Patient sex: M
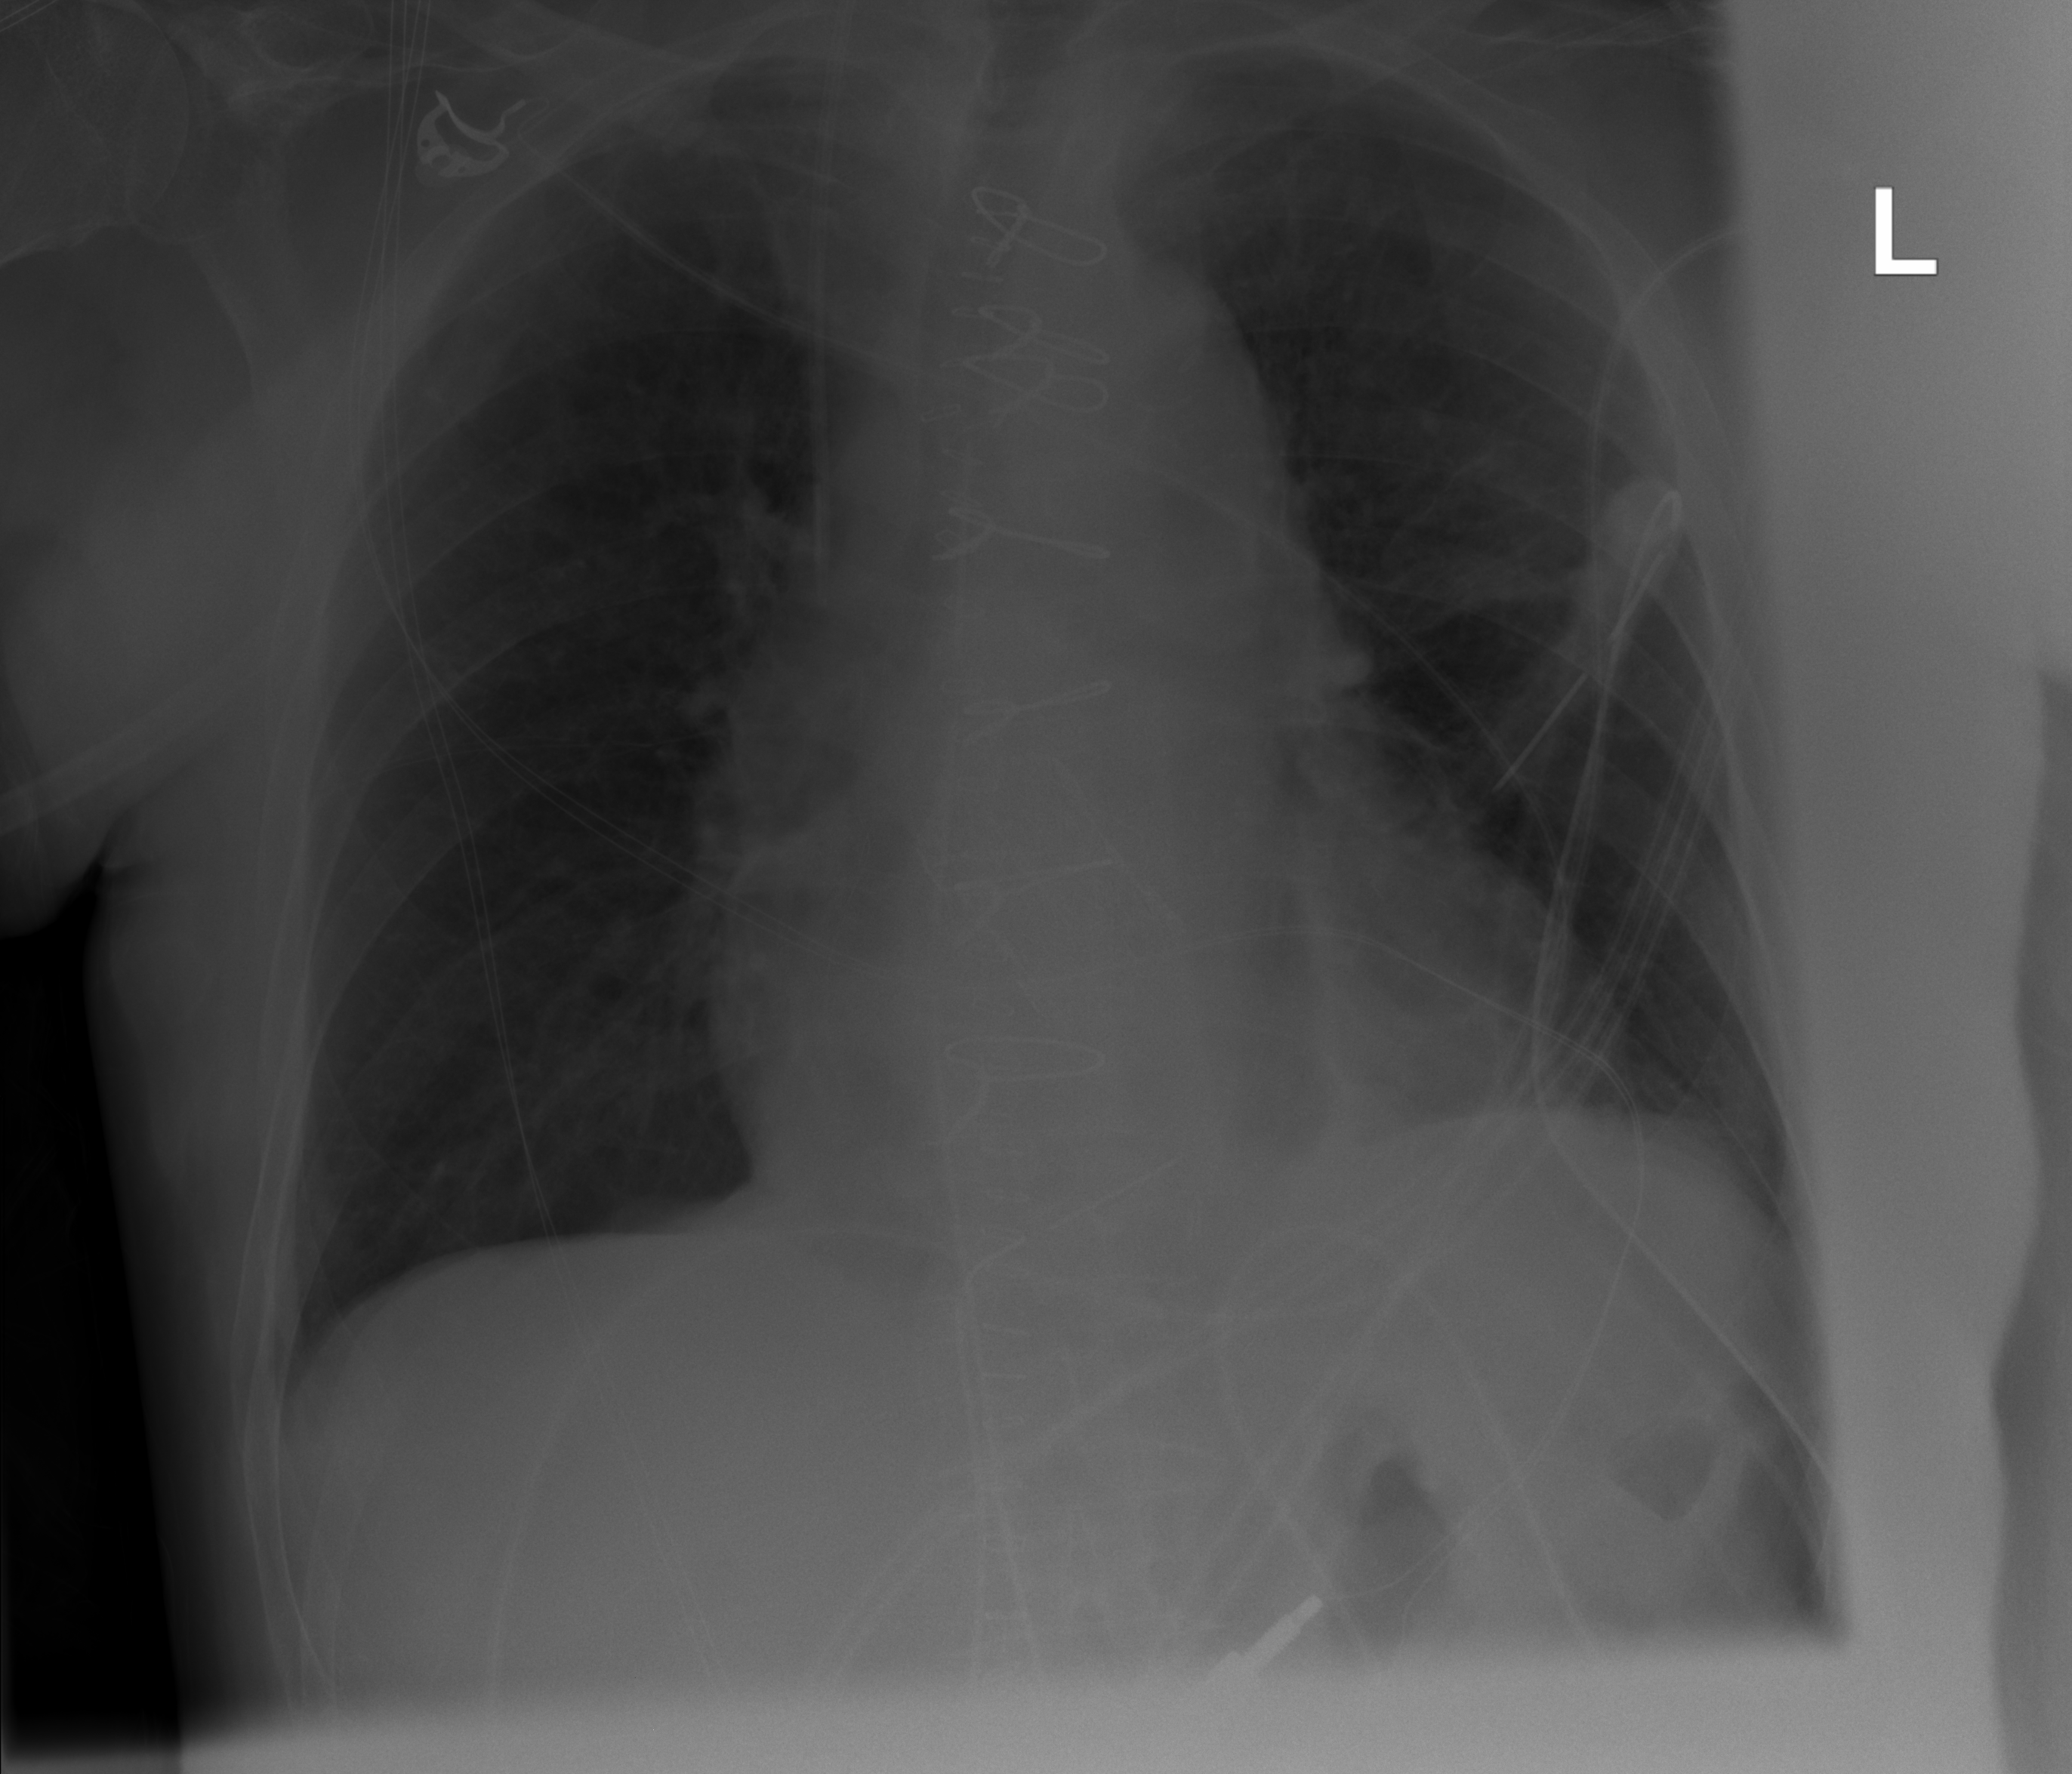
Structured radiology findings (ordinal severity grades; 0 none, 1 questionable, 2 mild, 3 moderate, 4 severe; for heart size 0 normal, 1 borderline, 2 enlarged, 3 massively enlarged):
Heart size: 2
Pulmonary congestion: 0
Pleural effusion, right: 0
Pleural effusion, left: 0
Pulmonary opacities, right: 0
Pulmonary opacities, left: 0
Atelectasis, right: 0
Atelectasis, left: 0